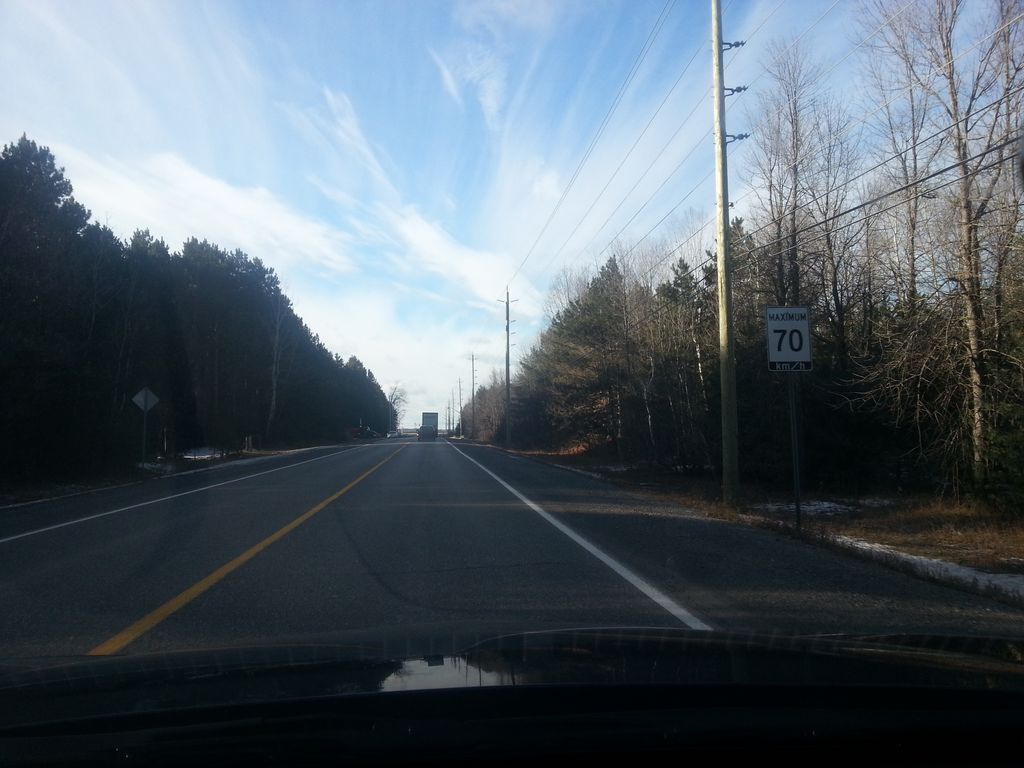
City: ottawa-gatineau